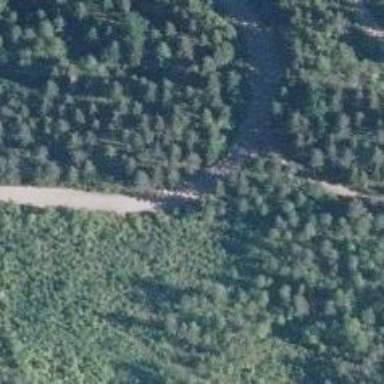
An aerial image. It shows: Bridge on bridleway.